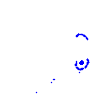
Particle: kaon